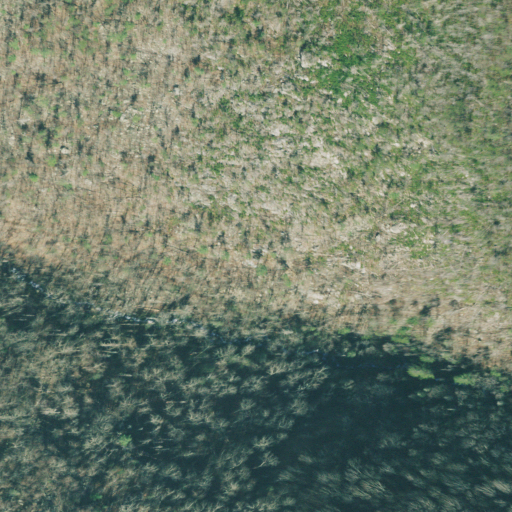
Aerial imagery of valley in Georgia named Phillips Cove containing mixed forest, deciduous forest, shrub, grassland, and evergreen forest